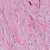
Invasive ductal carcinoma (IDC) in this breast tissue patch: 1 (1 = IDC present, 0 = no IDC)